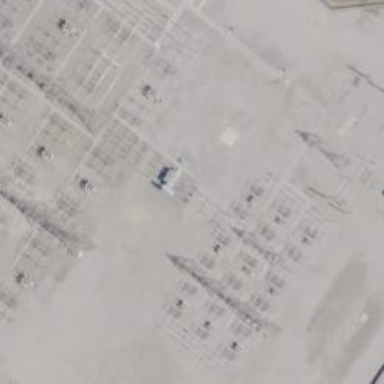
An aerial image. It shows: Switch for power supply.